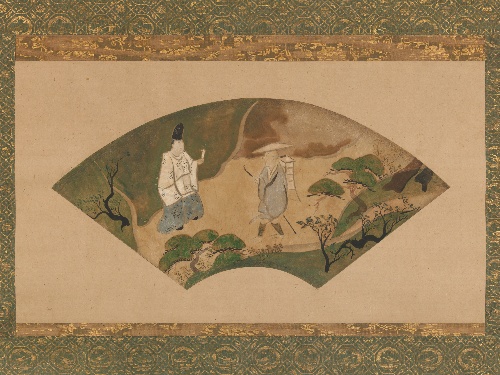
Artist: Fukae Roshū
Artist bio: Japanese, 1699–1757
Date: early 18th century
Object type: Hanging scroll
Classification: Paintings
Medium: Fan mounted as a hanging scroll
Culture: Japan
Period: Edo period (1615–1868)
Dimensions: Image: 8 13/16 × 18 1/8 in. (22.4 × 46 cm)
Overall with mounting: 43 11/16 × 25 9/16 in. (111 × 65 cm)
Overall with knobs: 43 11/16 × 27 5/8 in. (111 × 70.2 cm)
Department: Asian Art
Credit line: Mary Griggs Burke Collection, Gift of the Mary and Jackson Burke Foundation, 2015
Accession year: 2015
Repository: Metropolitan Museum of Art, New York, NY
Tags: Men